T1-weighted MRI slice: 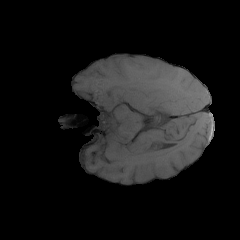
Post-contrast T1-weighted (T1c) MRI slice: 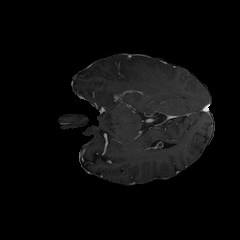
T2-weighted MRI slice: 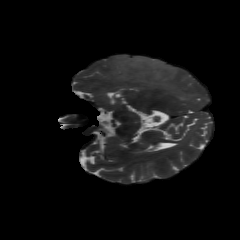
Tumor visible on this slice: yes